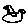
Label: bird